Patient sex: M
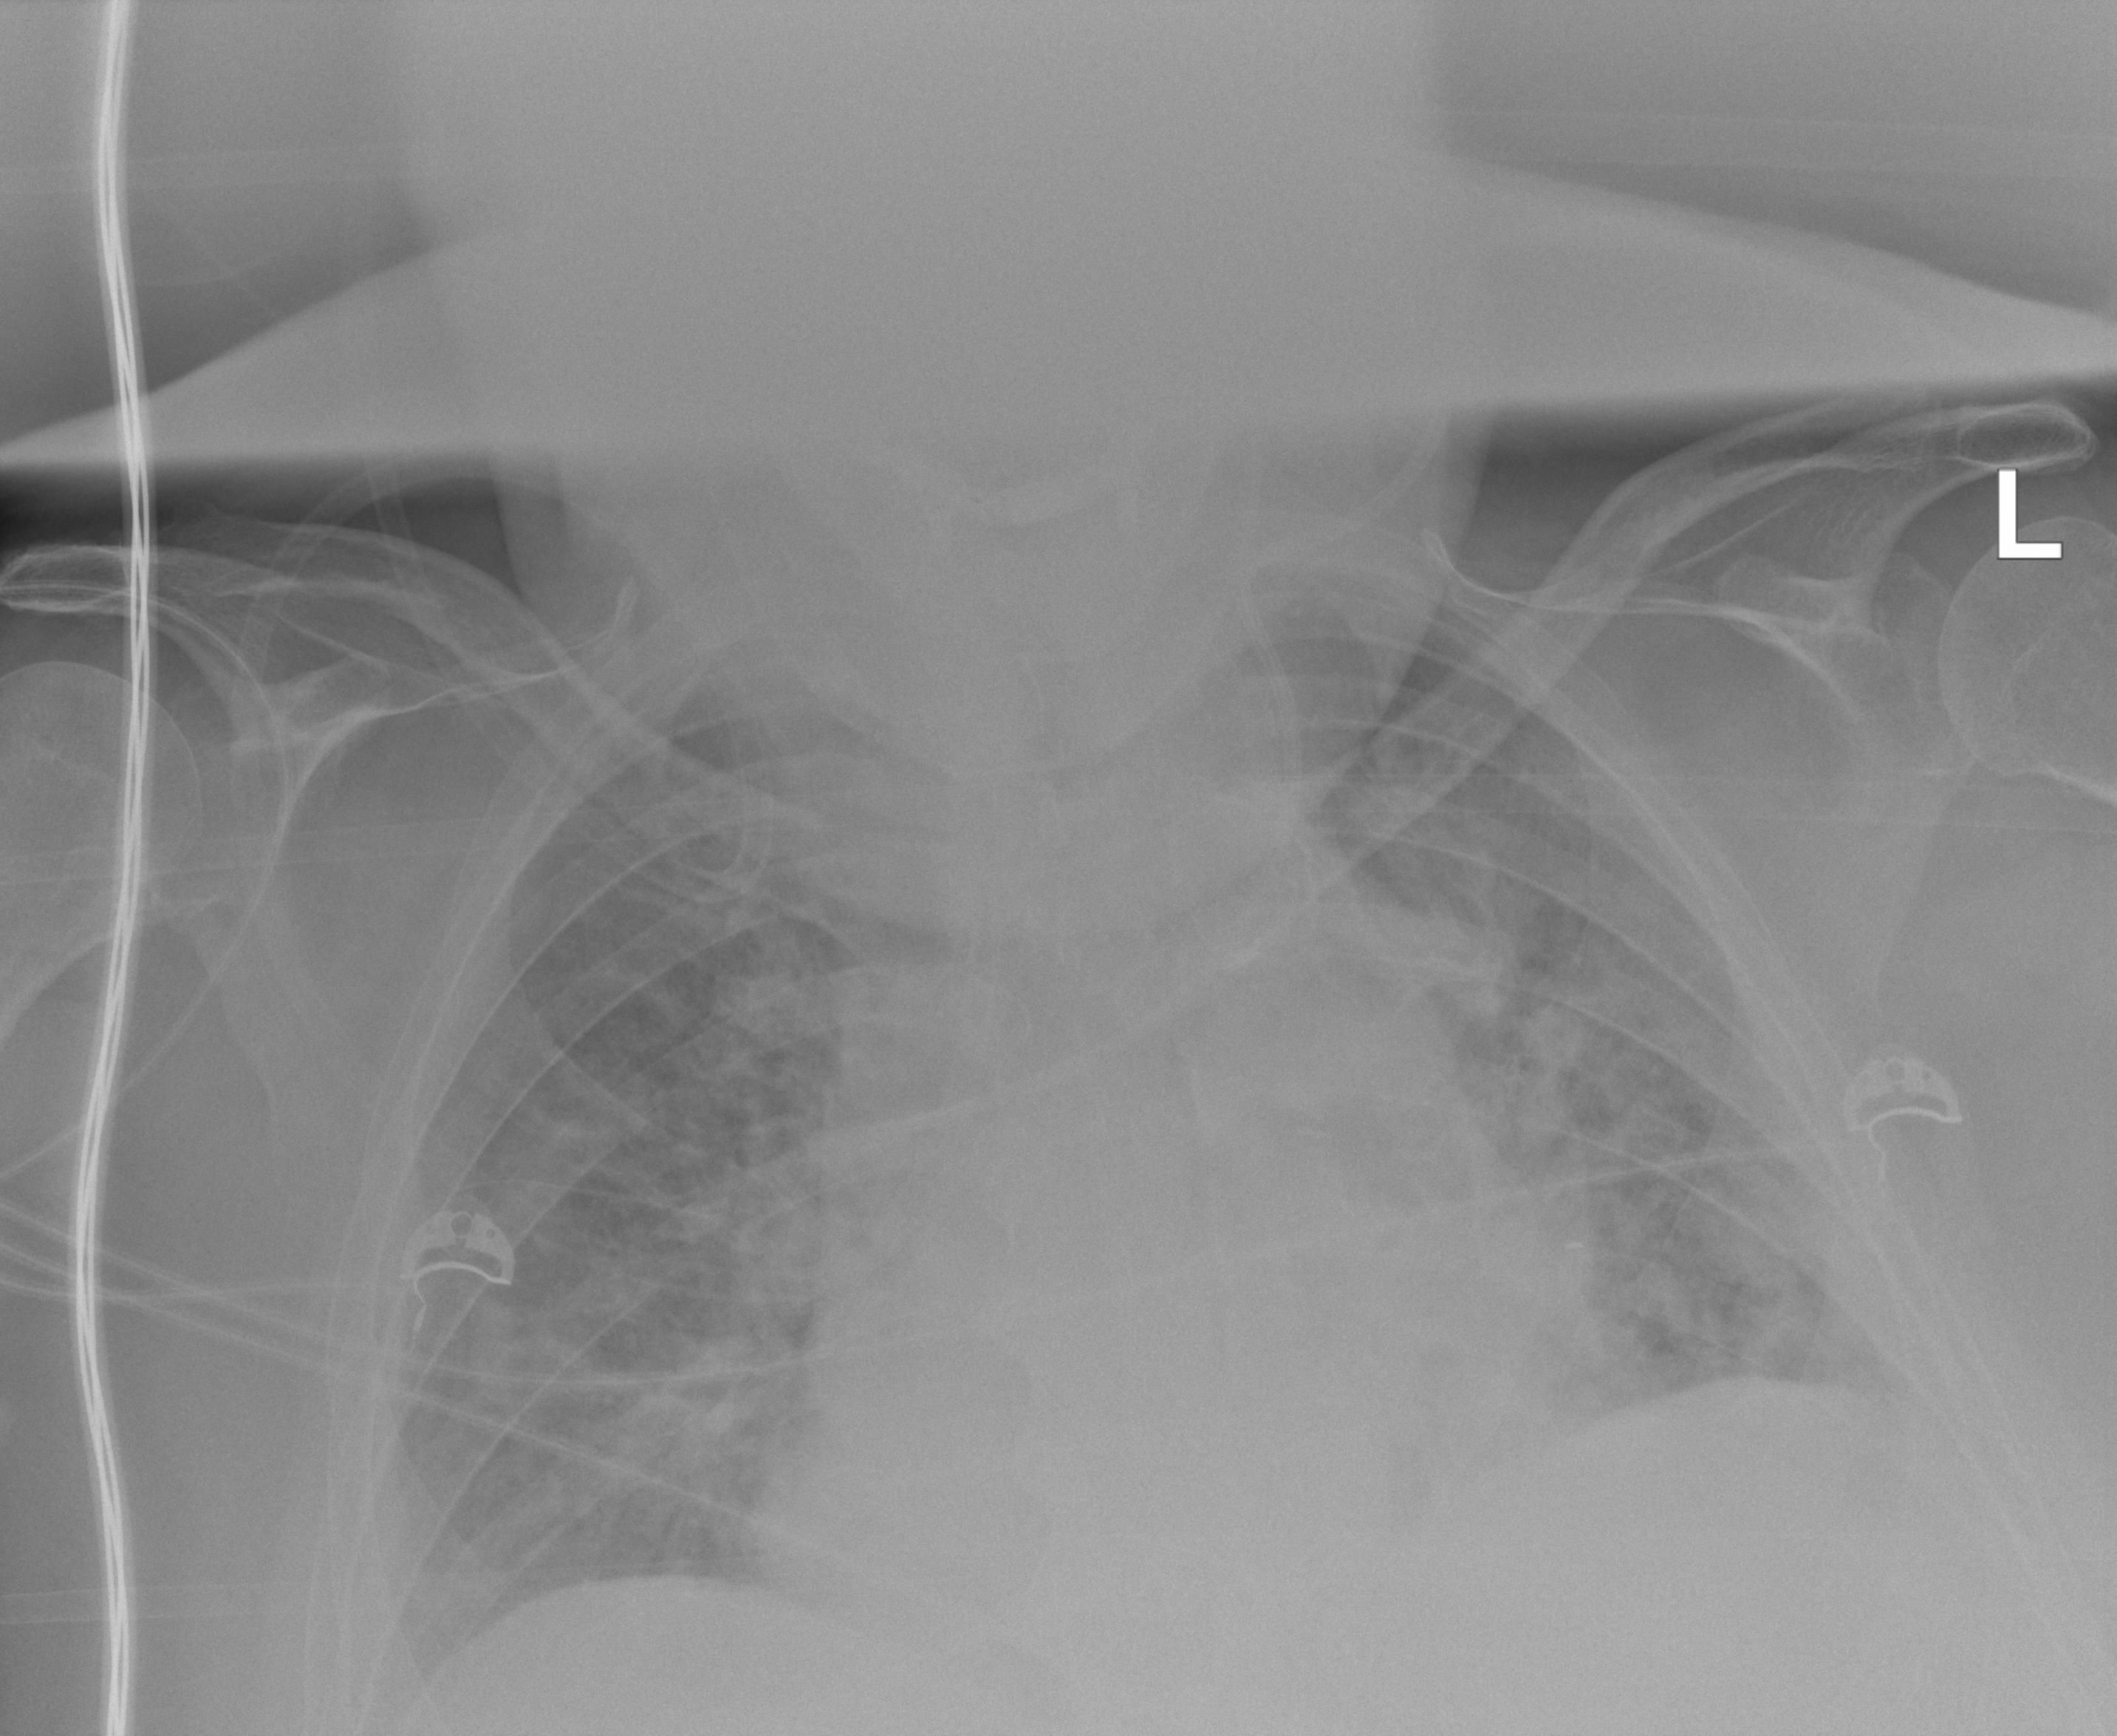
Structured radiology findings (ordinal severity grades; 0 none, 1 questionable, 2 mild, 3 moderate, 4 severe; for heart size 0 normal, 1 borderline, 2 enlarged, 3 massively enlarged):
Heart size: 2
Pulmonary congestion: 3
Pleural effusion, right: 0
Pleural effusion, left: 3
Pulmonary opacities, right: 2
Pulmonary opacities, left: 3
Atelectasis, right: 2
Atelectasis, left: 3